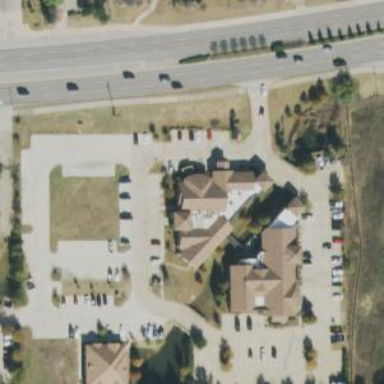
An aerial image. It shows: Healthcare clinic.